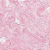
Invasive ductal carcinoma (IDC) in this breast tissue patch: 0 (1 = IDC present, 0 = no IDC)